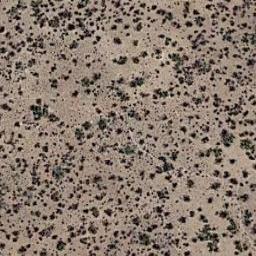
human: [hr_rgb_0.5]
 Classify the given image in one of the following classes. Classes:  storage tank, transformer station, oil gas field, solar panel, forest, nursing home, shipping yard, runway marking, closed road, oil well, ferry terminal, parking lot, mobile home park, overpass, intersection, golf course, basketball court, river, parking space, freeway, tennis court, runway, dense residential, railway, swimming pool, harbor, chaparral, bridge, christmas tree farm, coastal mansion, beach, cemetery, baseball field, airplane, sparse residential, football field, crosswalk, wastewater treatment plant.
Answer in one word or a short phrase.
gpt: chaparral